Question: How to draw a line (using css, html or js) from the middle of the page to the right side?
This should work on a different screen resolutions.
The example provided in the picture.
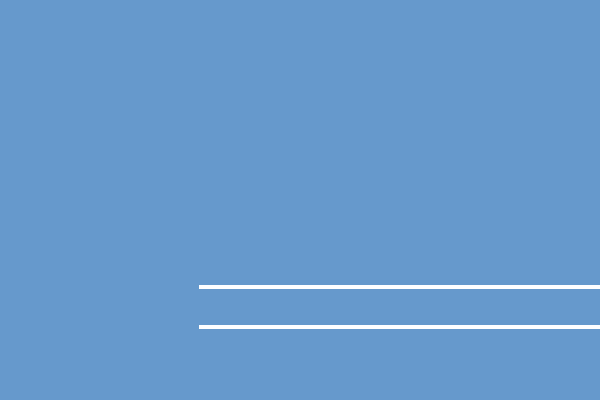
Answer: Maybe like this?
'''
<div class="line"></div>
'''
'''
div.line {
width: 75%;
height: 1px;
margin-left: 25%;
background: red;
}
'''
<URL>